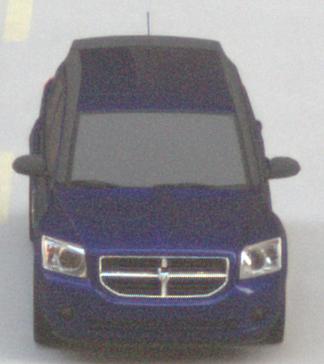
Make: Dodge
Model: Caliber 1.8
Detailed model: Caliber
Model produced from: 2006/06
Model produced until: 2009/03
Doors: 5
Color: blue
Road condition: dry road
Daytime: morning or afternoon
Contrast: medium contrast